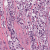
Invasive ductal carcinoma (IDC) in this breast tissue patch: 1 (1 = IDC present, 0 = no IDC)